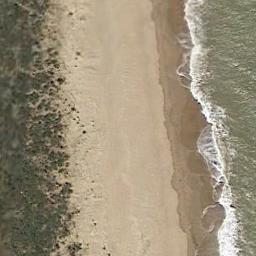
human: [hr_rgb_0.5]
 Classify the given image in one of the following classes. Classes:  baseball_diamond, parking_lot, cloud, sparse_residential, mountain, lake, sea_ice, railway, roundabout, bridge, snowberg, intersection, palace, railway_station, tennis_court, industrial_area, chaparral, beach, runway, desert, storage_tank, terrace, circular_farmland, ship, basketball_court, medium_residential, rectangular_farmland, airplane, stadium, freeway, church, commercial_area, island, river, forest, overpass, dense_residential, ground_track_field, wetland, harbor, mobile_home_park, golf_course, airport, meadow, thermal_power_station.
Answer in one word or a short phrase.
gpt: beach